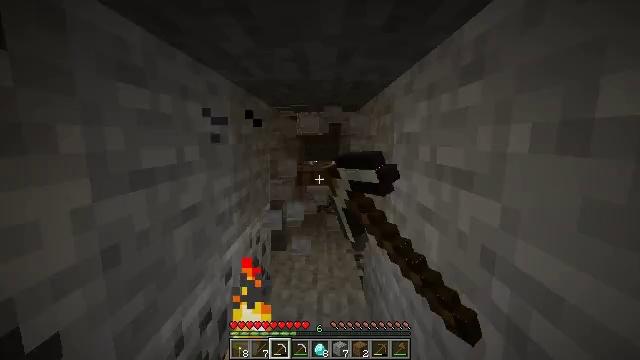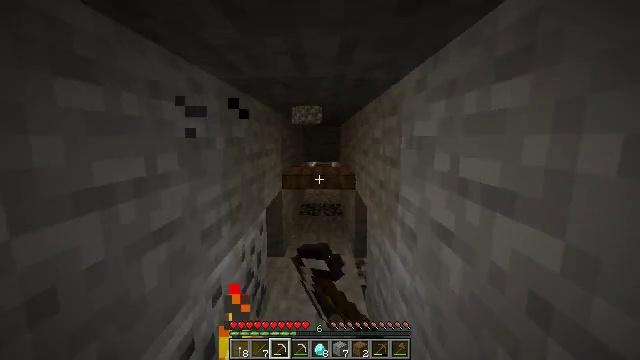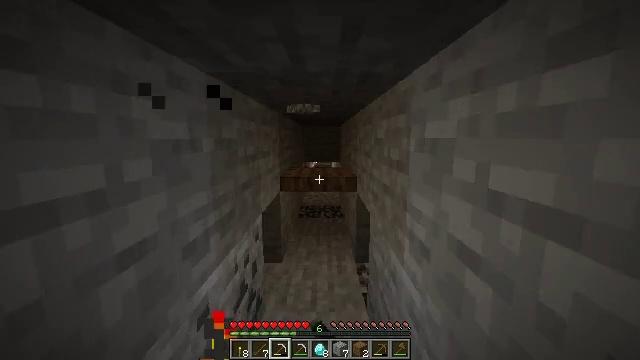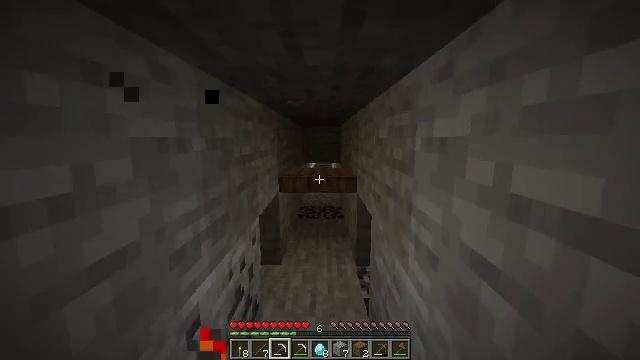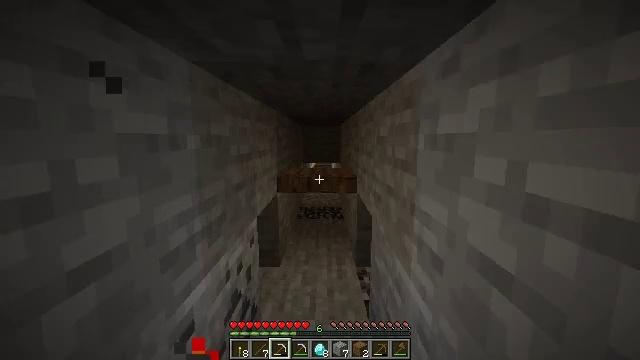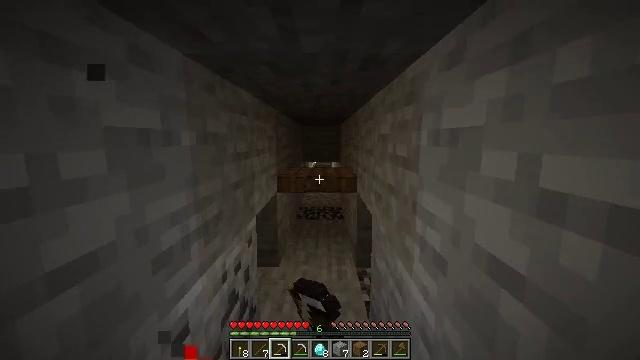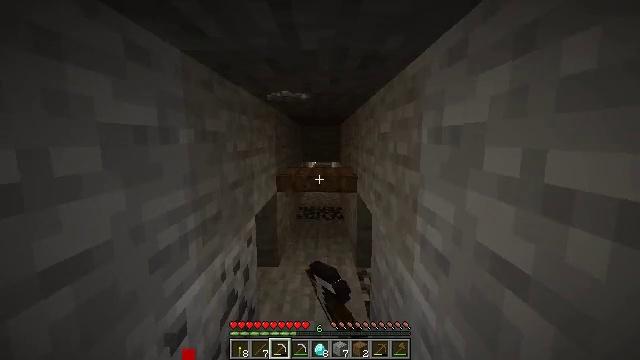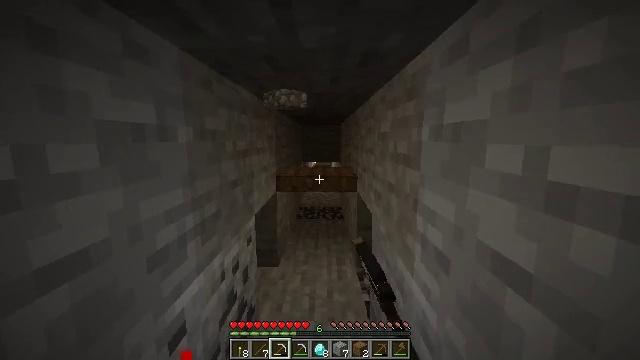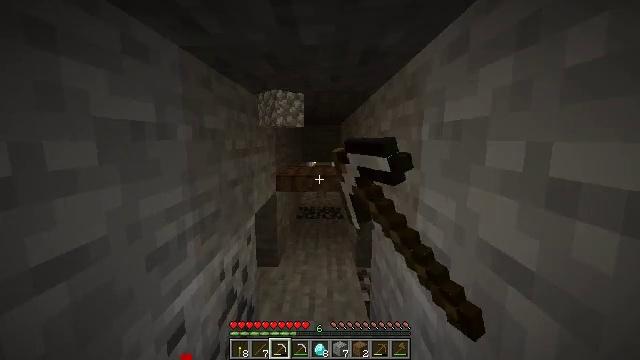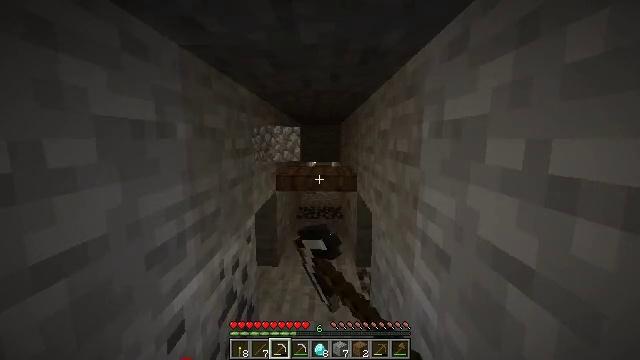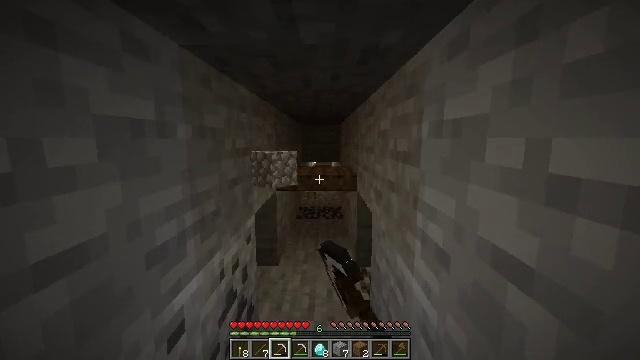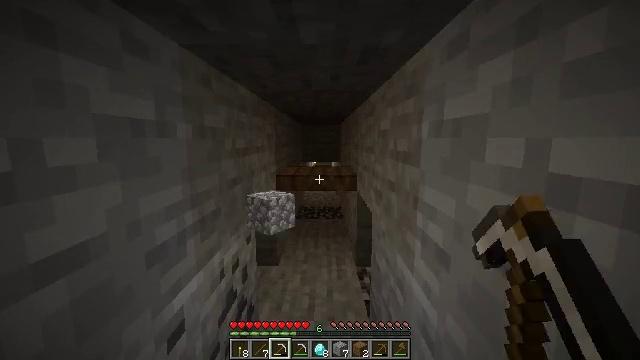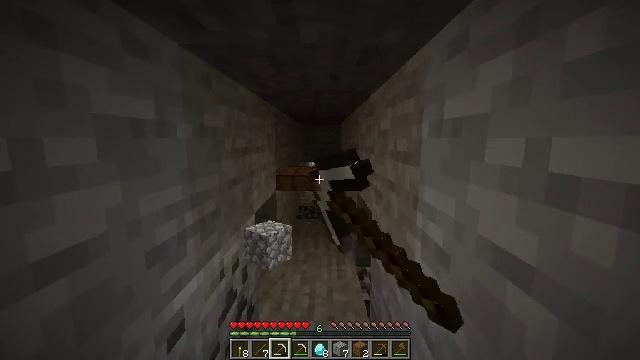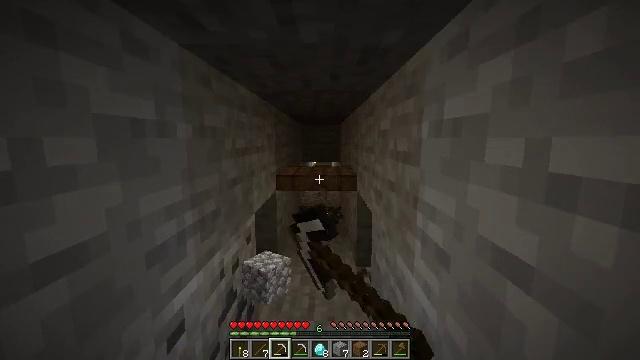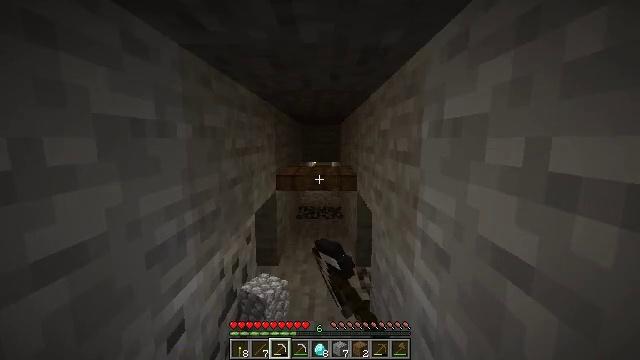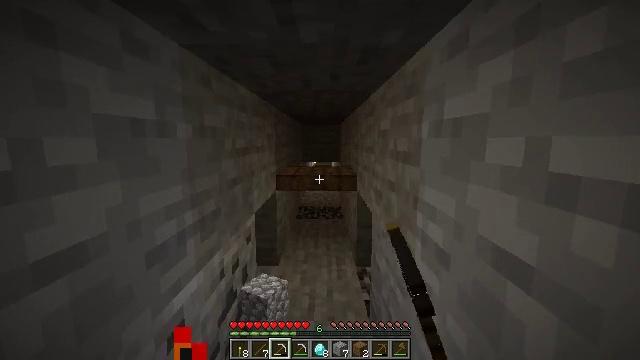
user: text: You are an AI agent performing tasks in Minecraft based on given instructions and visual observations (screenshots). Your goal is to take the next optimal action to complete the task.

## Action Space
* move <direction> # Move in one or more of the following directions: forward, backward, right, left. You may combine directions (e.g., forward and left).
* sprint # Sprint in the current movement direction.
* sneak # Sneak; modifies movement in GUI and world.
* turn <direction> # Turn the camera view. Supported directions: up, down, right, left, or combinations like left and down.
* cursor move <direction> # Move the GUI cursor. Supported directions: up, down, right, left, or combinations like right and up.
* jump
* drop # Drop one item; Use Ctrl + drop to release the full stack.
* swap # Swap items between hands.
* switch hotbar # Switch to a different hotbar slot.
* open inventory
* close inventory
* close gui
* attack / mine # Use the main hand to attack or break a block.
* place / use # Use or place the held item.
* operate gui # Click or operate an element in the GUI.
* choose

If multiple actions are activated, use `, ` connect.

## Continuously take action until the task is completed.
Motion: motion action
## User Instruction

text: Destroy the spruce trapdoor to collect it.
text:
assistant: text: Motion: move forward, attack / mine
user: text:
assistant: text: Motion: attack / mine
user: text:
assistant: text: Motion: attack / mine
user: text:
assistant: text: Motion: attack / mine
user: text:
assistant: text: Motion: attack / mine
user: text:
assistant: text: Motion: attack / mine
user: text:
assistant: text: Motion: attack / mine
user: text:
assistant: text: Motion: attack / mine
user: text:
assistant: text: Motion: attack / mine
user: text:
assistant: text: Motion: attack / mine
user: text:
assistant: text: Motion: attack / mine
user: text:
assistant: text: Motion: attack / mine
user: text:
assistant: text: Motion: attack / mine
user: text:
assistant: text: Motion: attack / mine
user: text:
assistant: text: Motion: attack / mine
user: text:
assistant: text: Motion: attack / mine
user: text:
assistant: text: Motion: move forward, attack / mine
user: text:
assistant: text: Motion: move forward, attack / mine
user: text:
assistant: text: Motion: move forward, attack / mine
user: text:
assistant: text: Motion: move forward, attack / mine
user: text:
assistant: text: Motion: move forward, attack / mine
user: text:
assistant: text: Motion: attack / mine
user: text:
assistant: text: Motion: attack / mine
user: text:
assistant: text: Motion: attack / mine
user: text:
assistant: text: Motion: attack / mine
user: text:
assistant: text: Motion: attack / mine
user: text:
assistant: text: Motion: attack / mine
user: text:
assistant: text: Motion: attack / mine
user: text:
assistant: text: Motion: attack / mine
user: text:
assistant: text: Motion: attack / mine